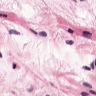
Metastatic tissue present: no